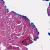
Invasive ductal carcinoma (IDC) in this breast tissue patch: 0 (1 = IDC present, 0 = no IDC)